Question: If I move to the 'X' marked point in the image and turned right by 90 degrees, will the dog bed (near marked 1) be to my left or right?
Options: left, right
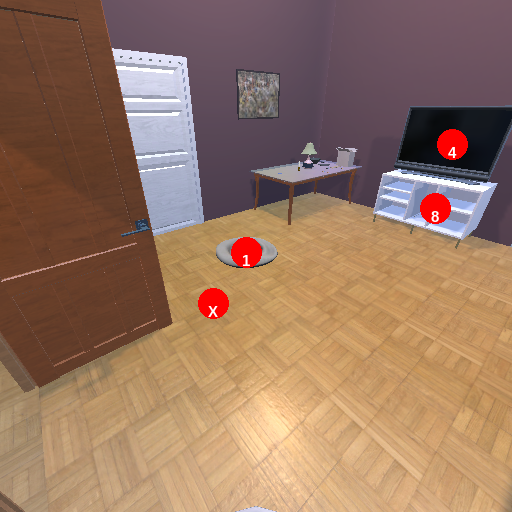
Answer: left